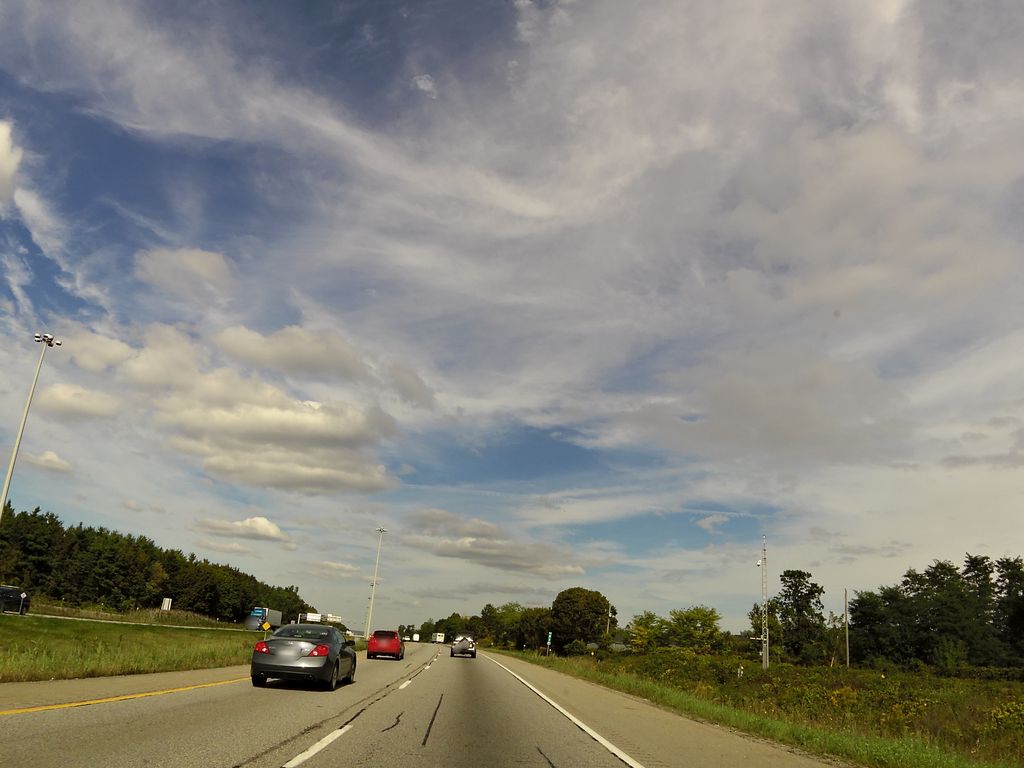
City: hamilton